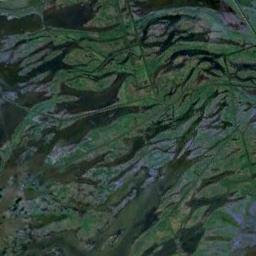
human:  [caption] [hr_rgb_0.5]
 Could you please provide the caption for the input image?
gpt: There is a straight path through this wetland .

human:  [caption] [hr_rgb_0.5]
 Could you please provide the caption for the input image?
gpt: There are many different shapes of water around the wetlands .

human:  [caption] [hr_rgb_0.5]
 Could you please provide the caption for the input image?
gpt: The wetland consists of green plants and water .

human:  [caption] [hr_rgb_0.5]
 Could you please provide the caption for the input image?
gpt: There is a large land mixed with green and brown in the river in a wetland .

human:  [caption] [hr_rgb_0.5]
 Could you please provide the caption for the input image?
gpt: There are many green areas and water areas on the wetland .